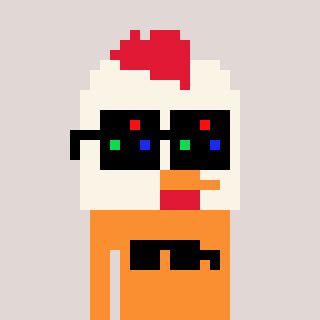
a pixel art character with square black sunglasses, a chicken-shaped head and a orange-colored body on a warm background